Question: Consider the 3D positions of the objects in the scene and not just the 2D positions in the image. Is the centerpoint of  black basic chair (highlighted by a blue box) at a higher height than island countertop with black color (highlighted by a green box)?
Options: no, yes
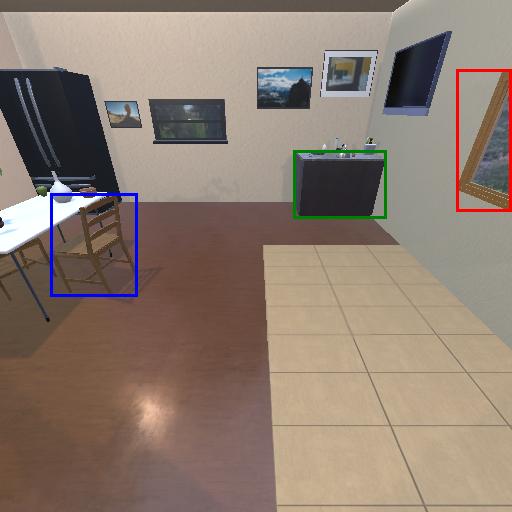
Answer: no